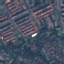
Label: Residential